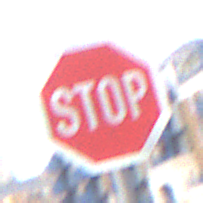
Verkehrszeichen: Stop
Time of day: MorningAfternoon
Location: Outdoor (Urban)
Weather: Overcast
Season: NotSpecified
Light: Natural